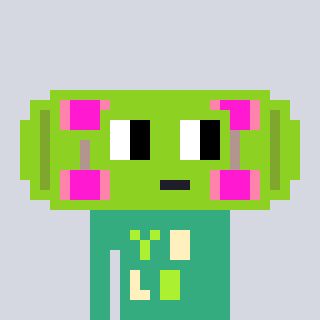
a pixel art character with square light green glasses, a skateboard-shaped head and a teal-colored body on a cool background